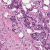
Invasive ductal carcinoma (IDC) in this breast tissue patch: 1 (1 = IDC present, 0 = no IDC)